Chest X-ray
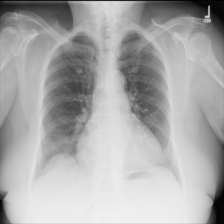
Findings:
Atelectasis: negative
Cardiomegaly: negative
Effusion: negative
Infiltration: negative
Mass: negative
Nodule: negative
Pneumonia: negative
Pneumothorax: negative
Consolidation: negative
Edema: negative
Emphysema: negative
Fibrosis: negative
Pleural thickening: negative
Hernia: negative